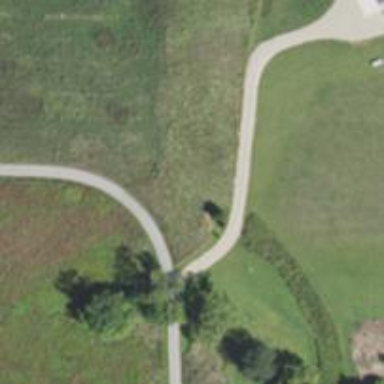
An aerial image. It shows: Driveway.